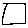
Label: square